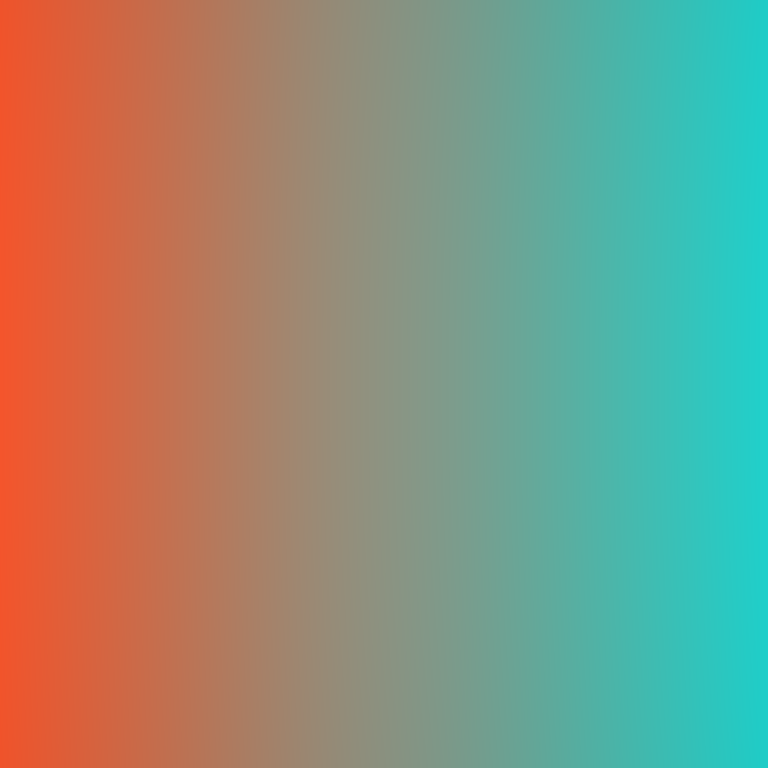
Abstract light effect, smooth gradient from warm orange to cool teal, calm atmosphere, soft blend, no room, no furniture, no objects.